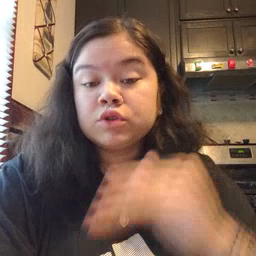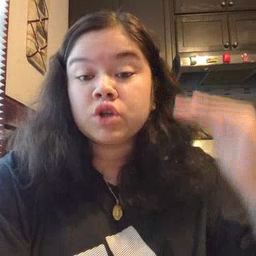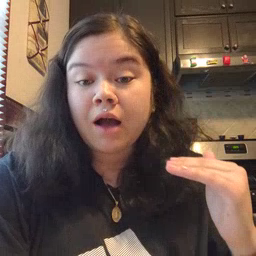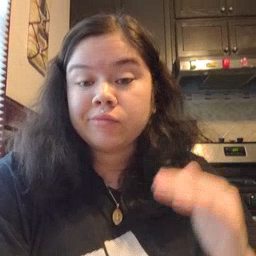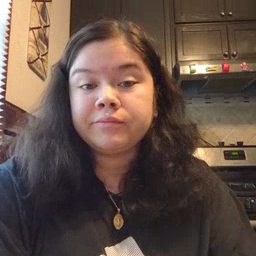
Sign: child